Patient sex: M
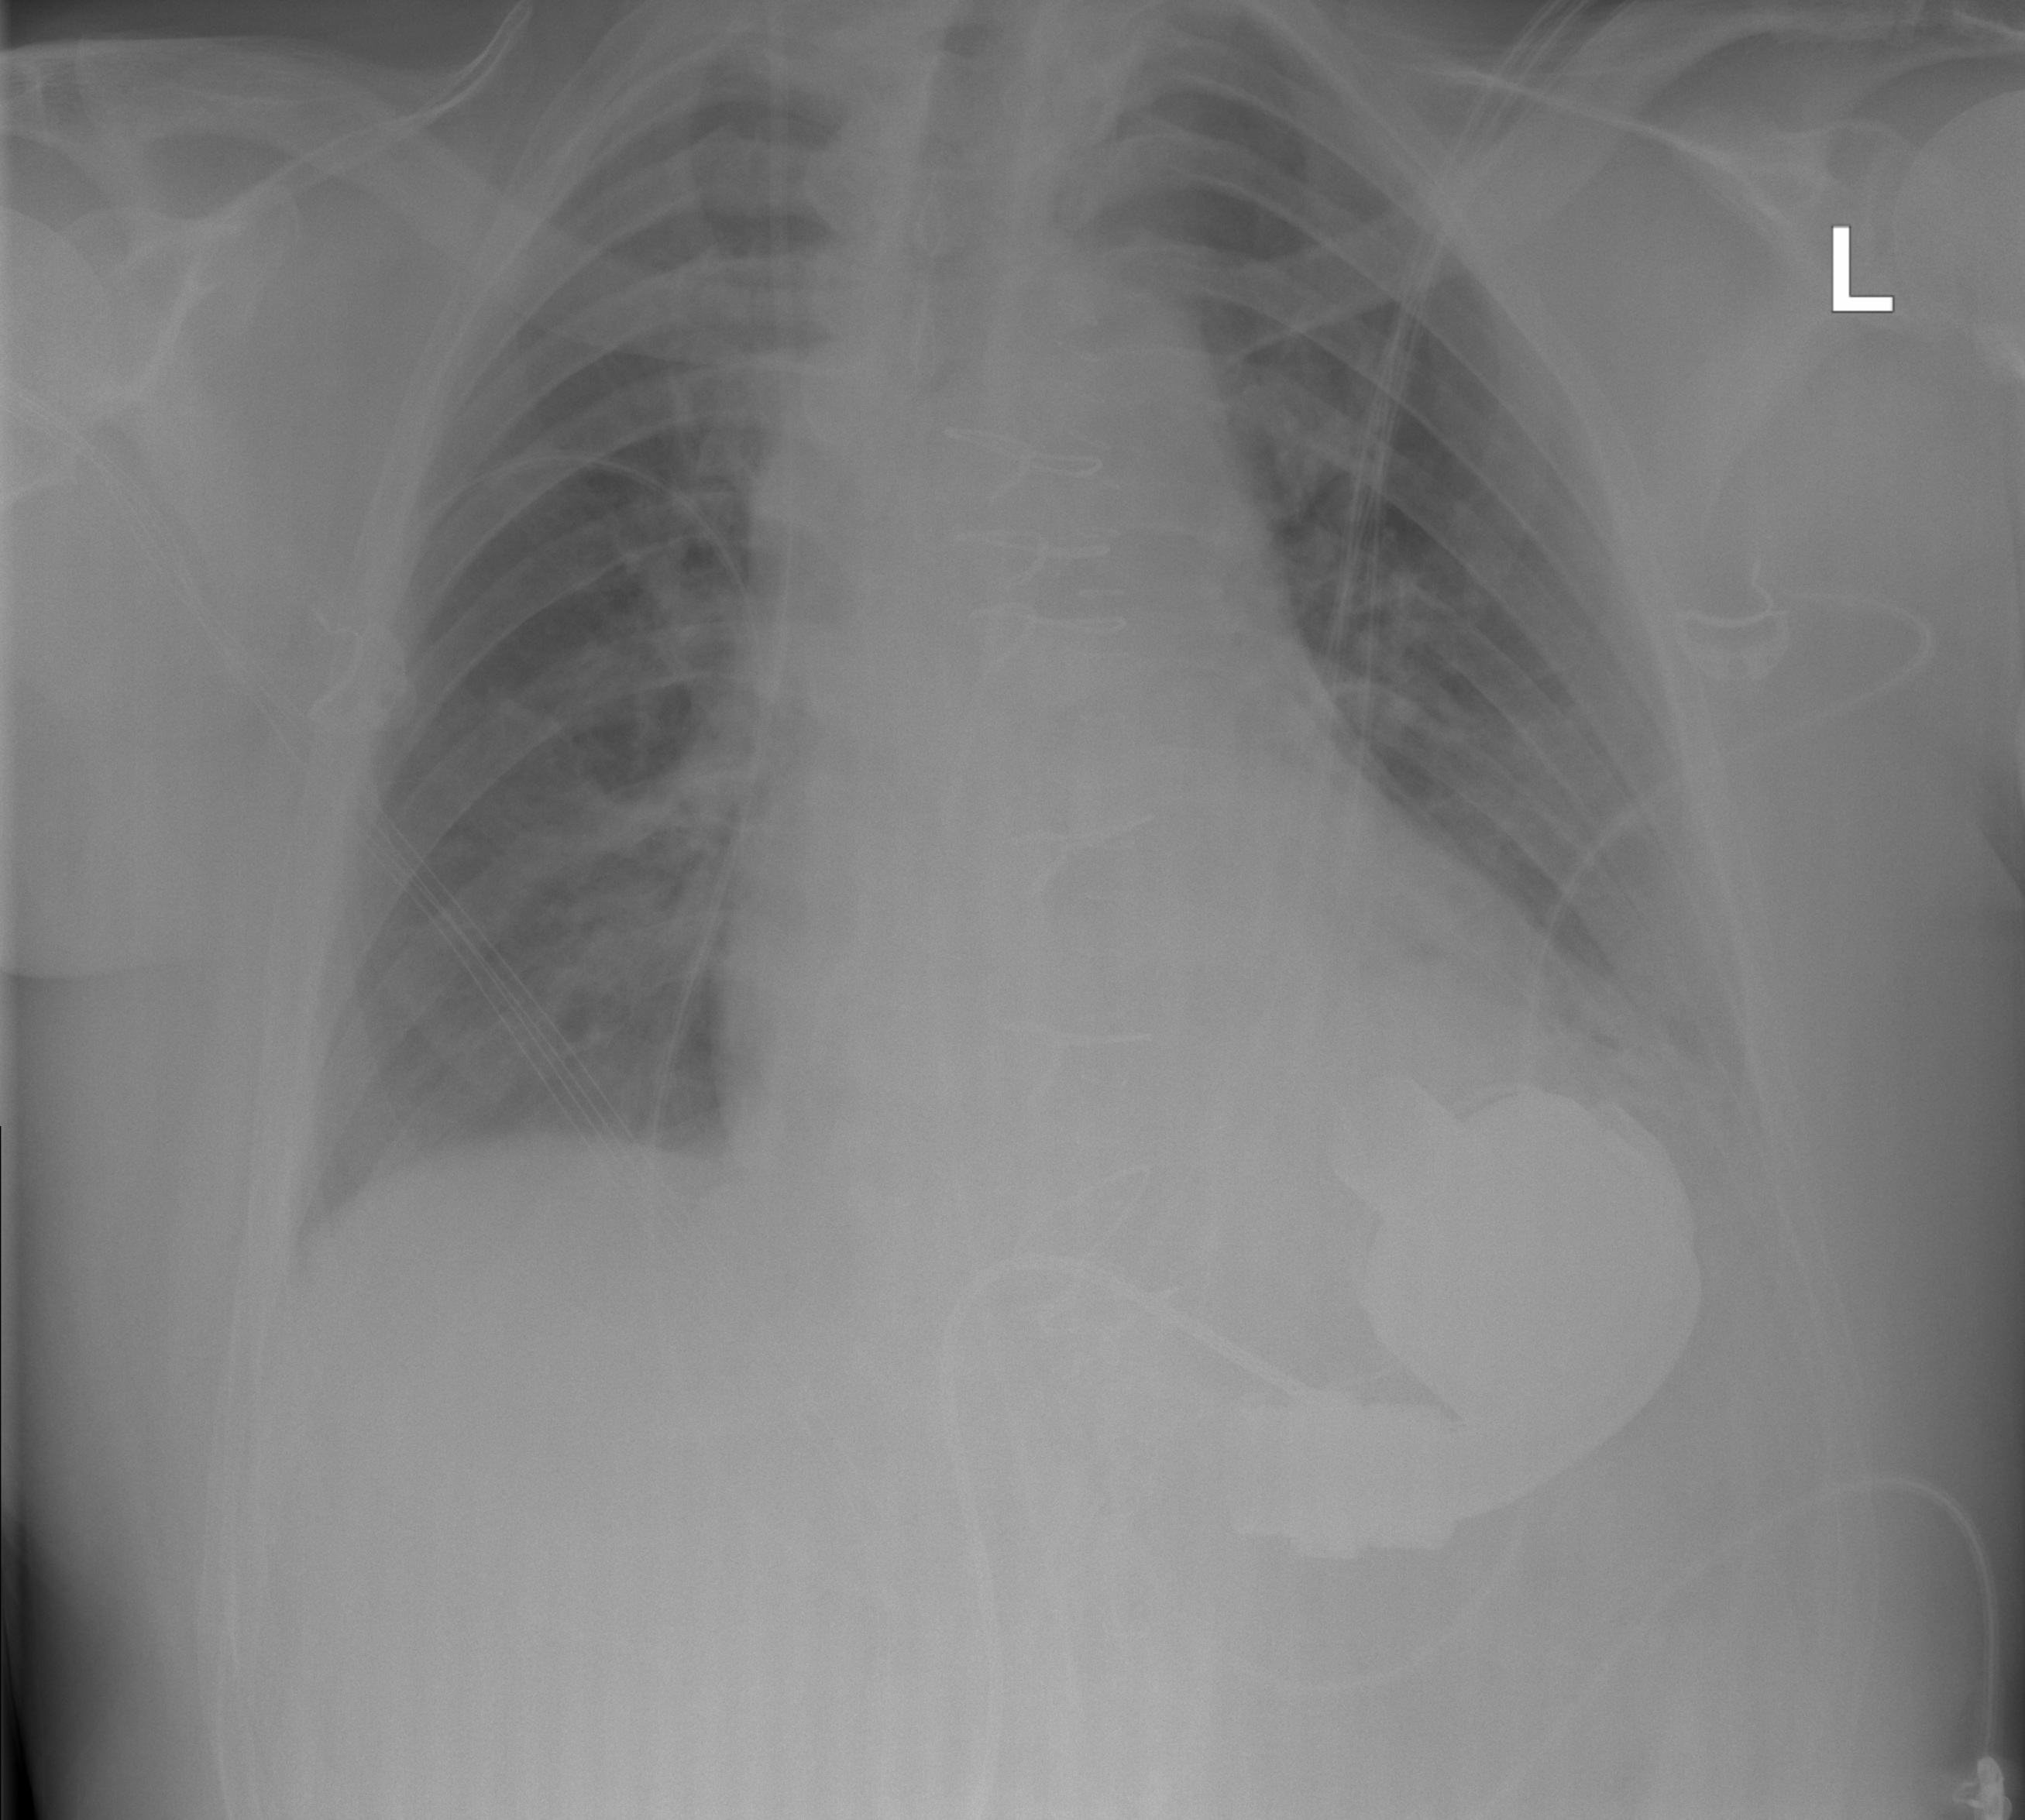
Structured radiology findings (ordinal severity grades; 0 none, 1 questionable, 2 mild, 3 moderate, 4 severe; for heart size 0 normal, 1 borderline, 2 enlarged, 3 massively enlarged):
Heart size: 1
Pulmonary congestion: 0
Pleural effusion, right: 0
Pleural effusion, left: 1
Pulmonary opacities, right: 0
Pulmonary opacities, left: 0
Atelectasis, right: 0
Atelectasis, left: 2